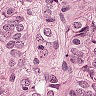
Metastatic tissue present: yes